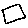
Label: square